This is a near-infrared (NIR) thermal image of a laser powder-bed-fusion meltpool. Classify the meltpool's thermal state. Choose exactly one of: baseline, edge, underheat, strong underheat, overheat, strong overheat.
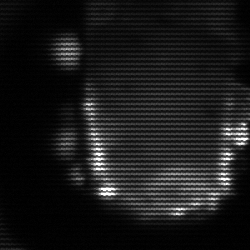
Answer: baseline